Question: I'm new to programming, and I'm reading a book on C#. This code is not outputting what I was expecting.
Here is the code:
'''
public partial class Form1 : Form
{
static string stars = "****************************************************************";
const int MAXVAL = 52;
const int MAXELEMENTS = 100;
int[] data = new int[MAXELEMENTS];
public Form1()
{
InitializeComponent();
}
private void button1_Click(object sender, EventArgs e)
{
int i;
Random rd = new Random(5);
int j;
string buff;
for (i = 0; i < data.Length; i++)
{
data[i] = rd.Next(MAXVAL);
buff = " ";
for (j = 0; j < data[i]; j++)
{
buff += "*";
lstResult.Items.Add(data[i].ToString() + " " + buff);
}
}
}
}
'''
Here is the output:

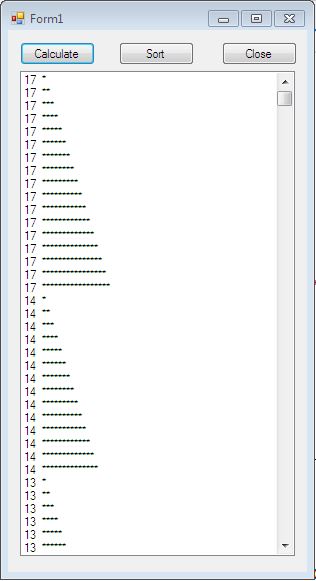
Answer: The output is logical if you do your 'Random.Next' call outside the 'j' loop and the 'Items.Add' inside it.
I suggest moving the 'Items.Add' call the 'j' loop.